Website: macys
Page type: customer-info-address
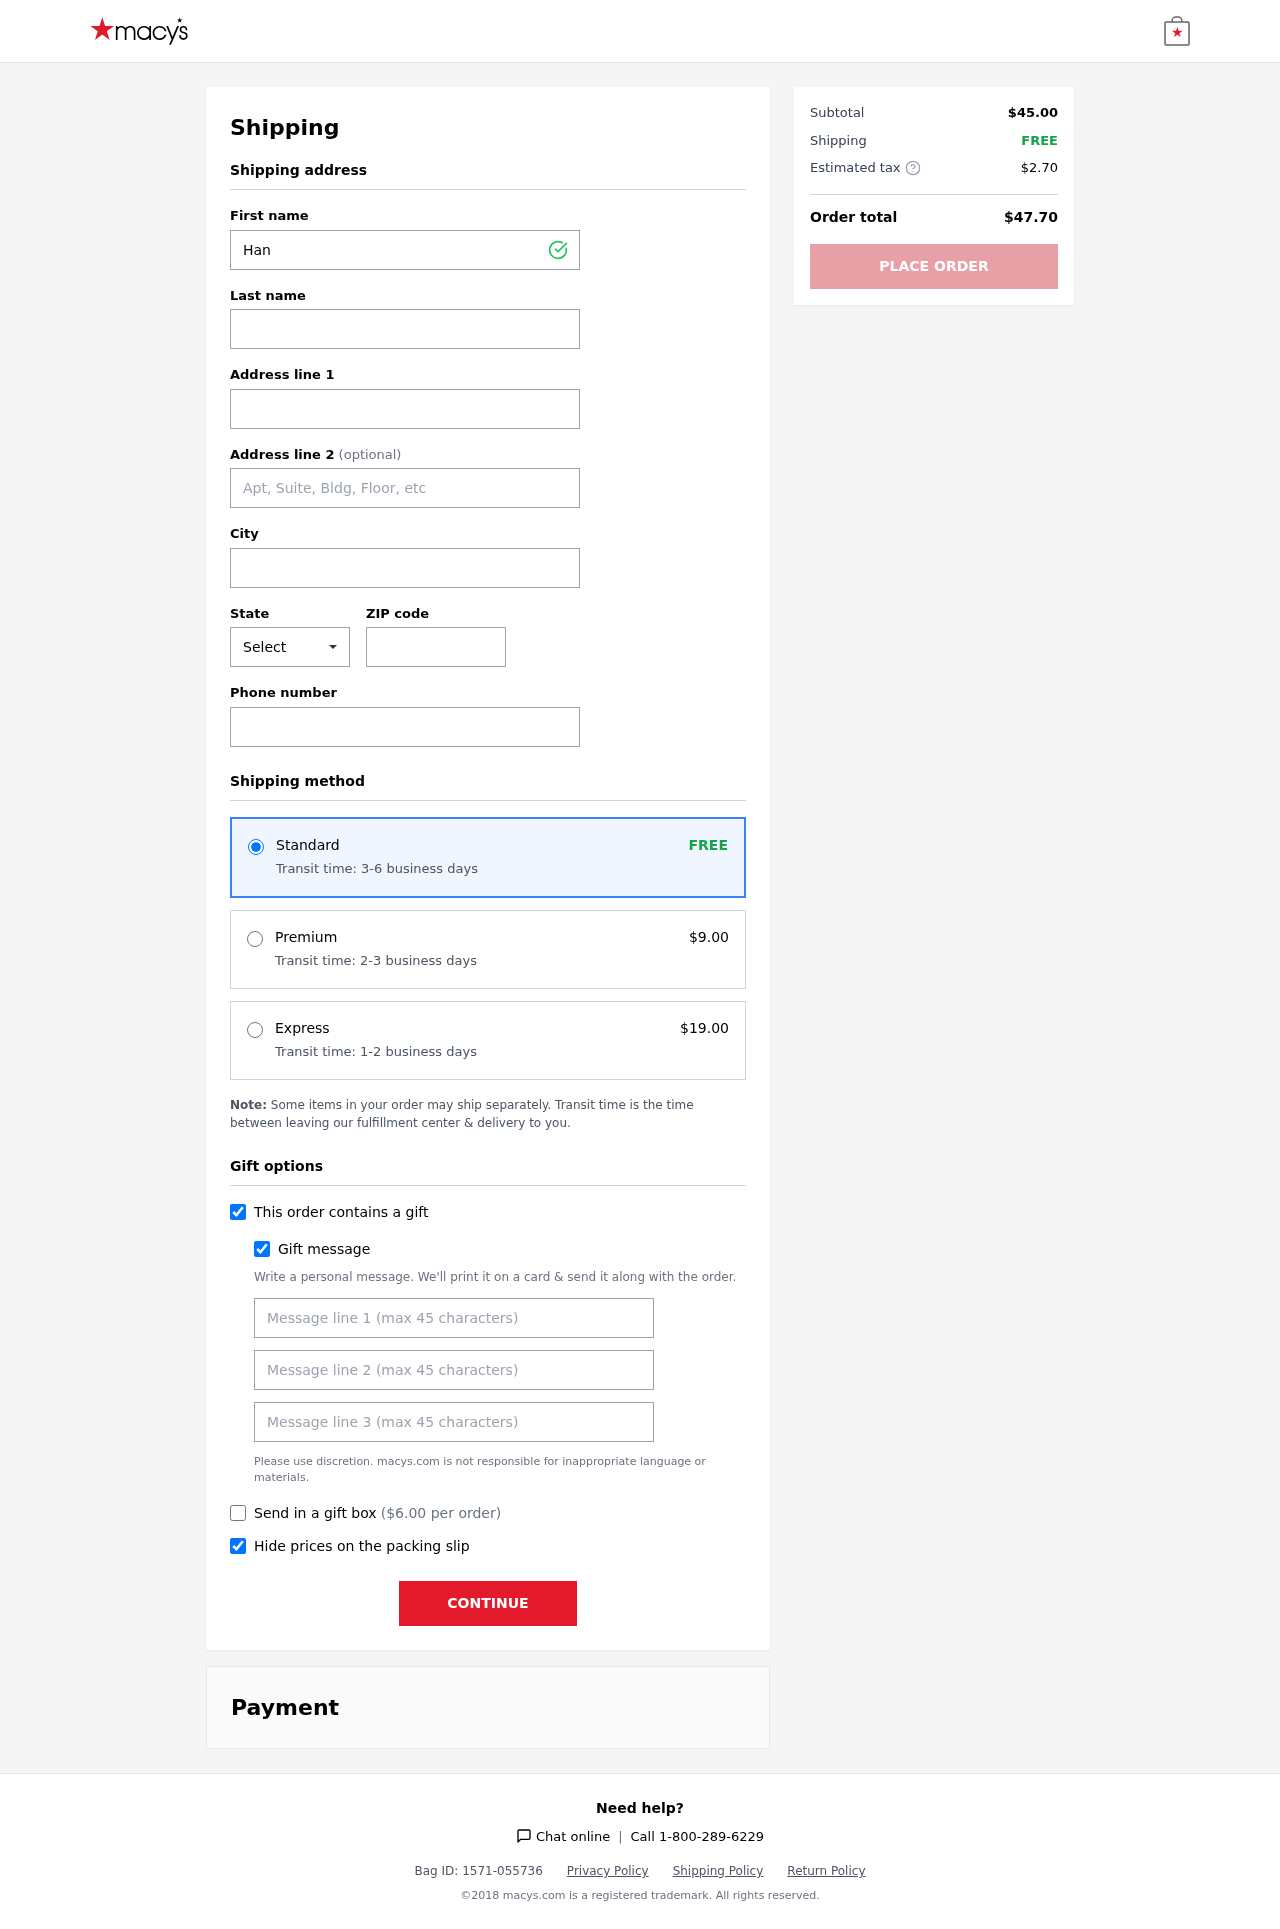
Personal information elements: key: PII_CITY
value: West Dakota
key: PII_FIRSTNAME
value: Hannah
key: PII_GIFT_MESSAGE
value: Hey Stephen! I saw these comfy new kicks and immediately thought of your morning runs – they seemed perfect for you! Enjoy hitting the pavement with style!  Hannah
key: PII_LASTNAME
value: Barnes
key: PII_PHONE
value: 7778111488
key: PII_POSTCODE
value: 73987
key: PII_STATE_ABBR
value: KY
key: PII_STREET
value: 59956 Bryan Valley
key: PII_STREET2
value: Apt. 279
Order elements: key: ORDER_SHIPPING_STANDARD
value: FREE
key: ORDER_SHIPPING_STANDARD_TIME
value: Transit time: 3-6 business days
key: ORDER_SHIPPING_PREMIUM
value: $9.00
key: ORDER_SHIPPING_PREMIUM_TIME
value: Transit time: 2-3 business days
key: ORDER_SHIPPING_EXPRESS
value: $19.00
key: ORDER_SHIPPING_EXPRESS_TIME
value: Transit time: 1-2 business days
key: ORDER_GIFT_BOX_FEE
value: $6.00
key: ORDER_SUBTOTAL
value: $45.00
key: ORDER_SHIPPING_COST
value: FREE
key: ORDER_TAX
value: $2.70
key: ORDER_TOTAL
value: $47.70